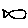
Label: fish